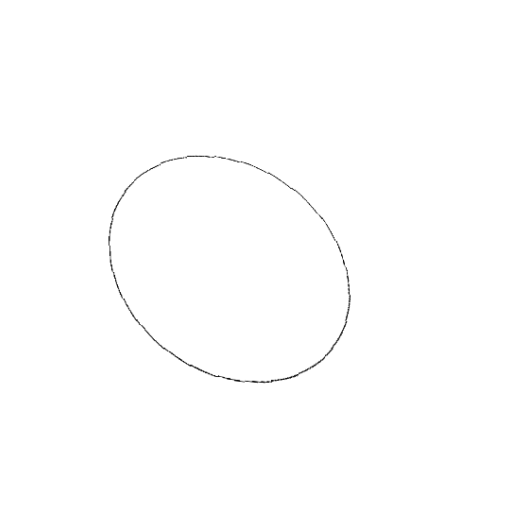
Crossing number: 0